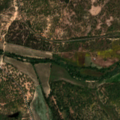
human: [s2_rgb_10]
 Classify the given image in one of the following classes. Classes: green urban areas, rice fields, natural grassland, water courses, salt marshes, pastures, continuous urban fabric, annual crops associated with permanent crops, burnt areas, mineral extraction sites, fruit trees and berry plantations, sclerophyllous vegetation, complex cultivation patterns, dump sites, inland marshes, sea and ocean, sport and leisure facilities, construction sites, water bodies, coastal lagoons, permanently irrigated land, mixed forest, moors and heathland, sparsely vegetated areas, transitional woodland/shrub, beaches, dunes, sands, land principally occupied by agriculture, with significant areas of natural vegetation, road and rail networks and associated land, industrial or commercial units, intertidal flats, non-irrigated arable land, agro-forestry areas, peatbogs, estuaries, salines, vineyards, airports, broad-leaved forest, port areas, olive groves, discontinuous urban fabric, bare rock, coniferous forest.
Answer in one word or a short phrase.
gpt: continuous urban fabric